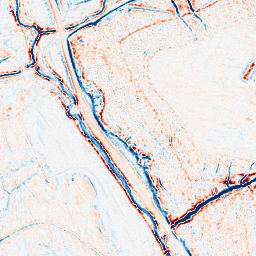
Category: edge_preserving
Decomposition family: bilateral
Decomposition parameters: d: 9
sigma_color: 50
sigma_space: 150
Upsampling method: cubic_catmull_rom
Upsampling parameters: scale: 8
Upsampling scale: 8